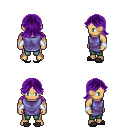
a pixel art fantasy rpg character, male body template, human, tanned skin, chain tabard jacket, teal pants, purple loose hair, white cloth bracers, gray slippers, four views (front, back, left, right), 2x2 character sprite sheet, small pixel art, hard edges, no anti-aliasing